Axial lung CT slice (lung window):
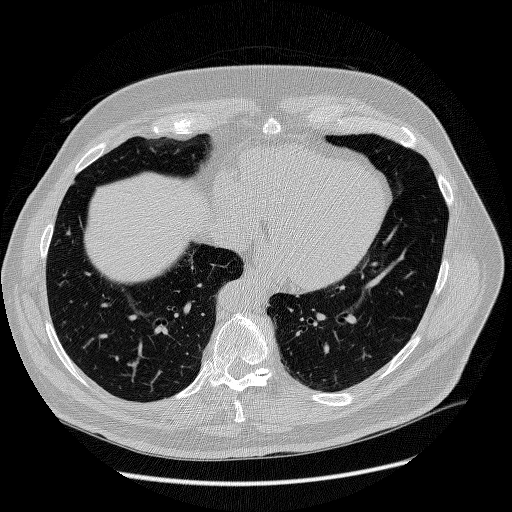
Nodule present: no